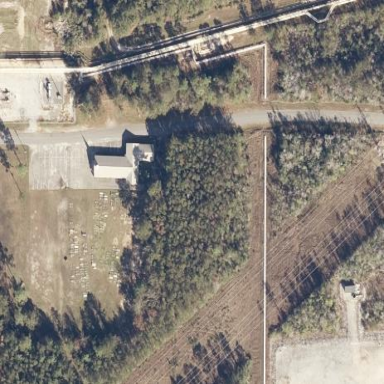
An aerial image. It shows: Cemetery.